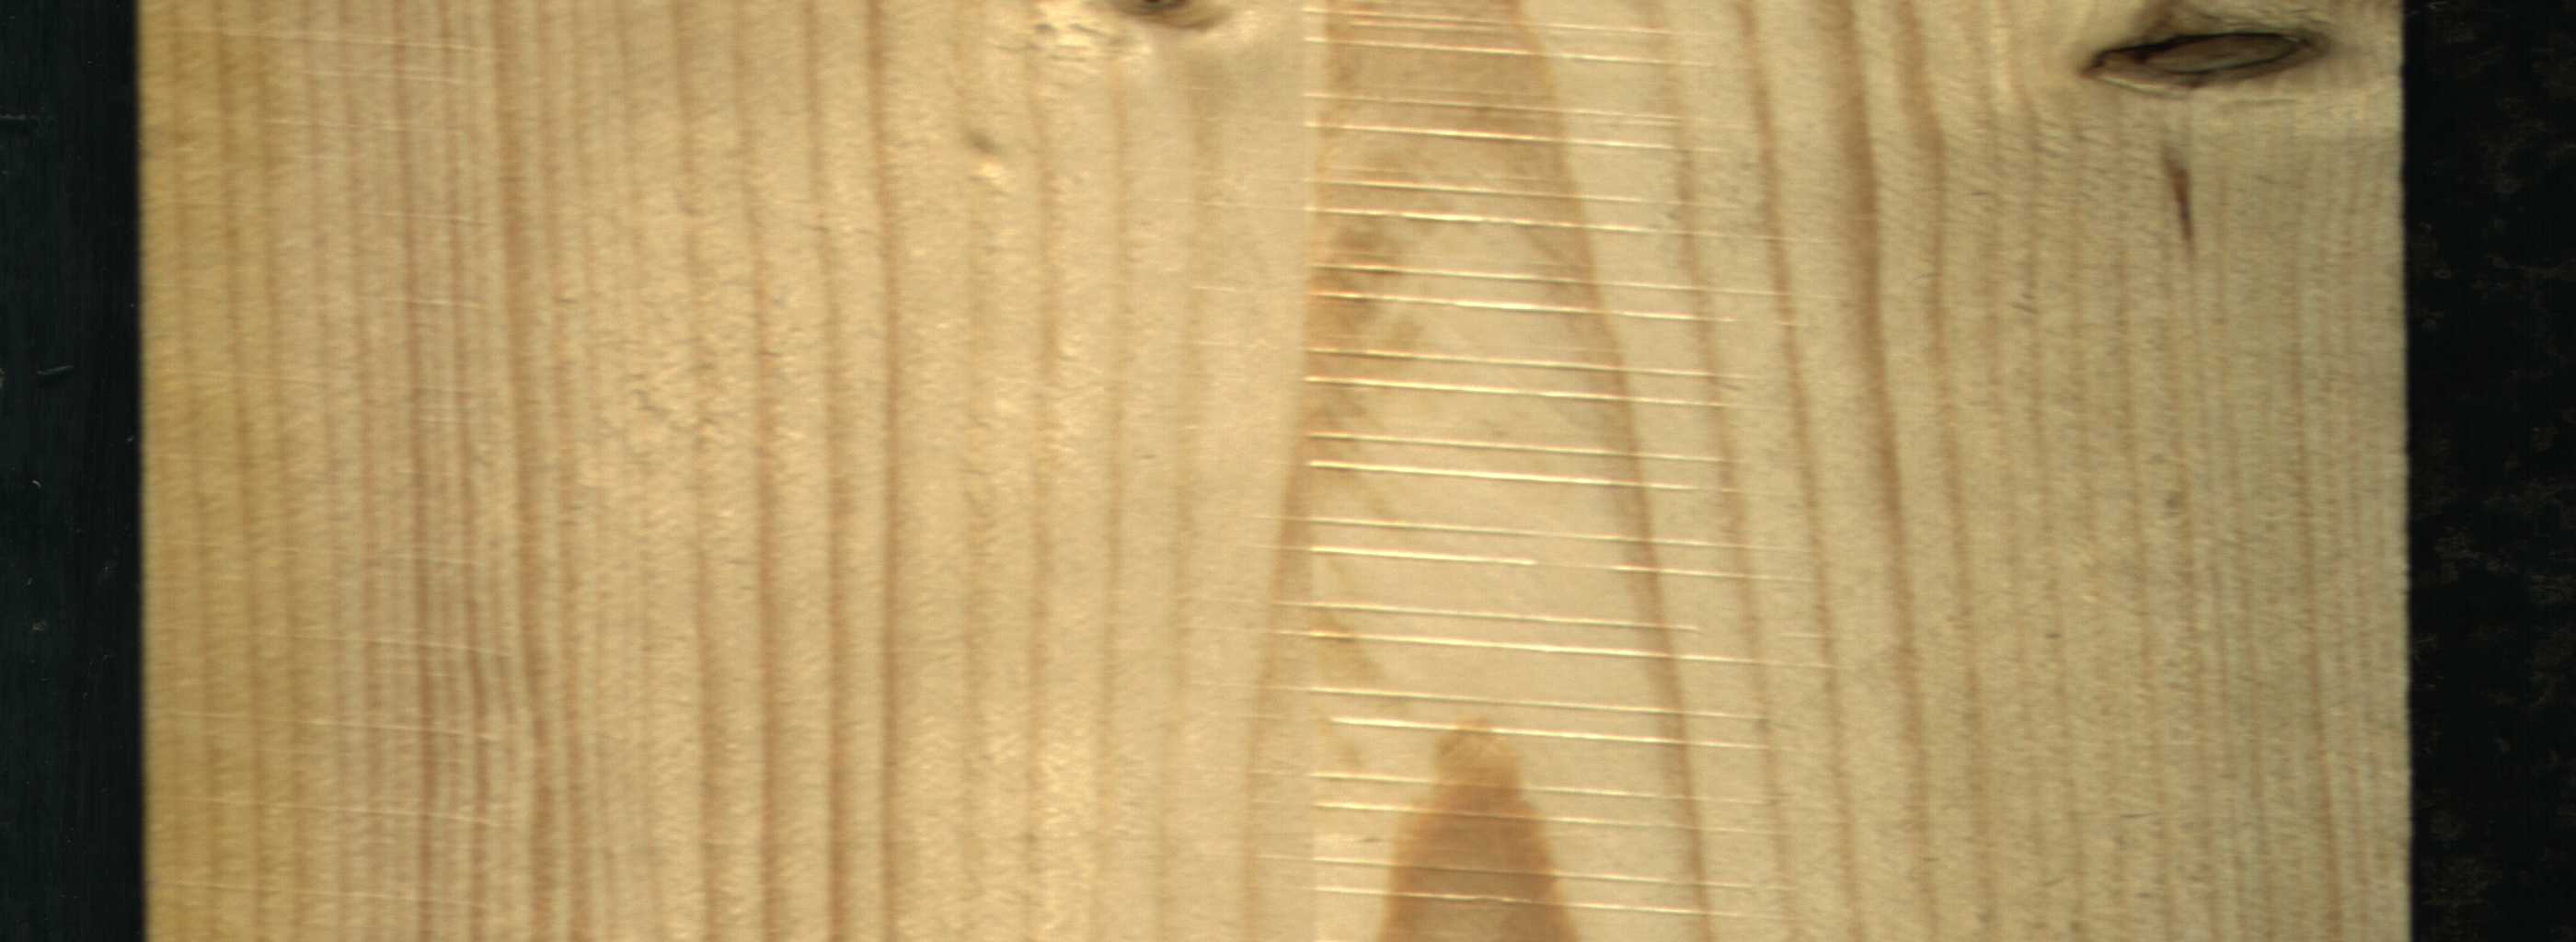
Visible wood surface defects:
resin
Quartzity
Quartzity
Dead_Knot
Live_Knot